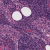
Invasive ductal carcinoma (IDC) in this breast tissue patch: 0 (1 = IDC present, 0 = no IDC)